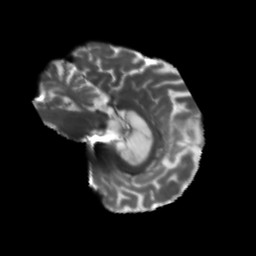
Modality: T2w
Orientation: sagittal
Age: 75
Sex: male
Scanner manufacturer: siemens
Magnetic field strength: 3 T
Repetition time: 5.25 s
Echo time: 0.08 s